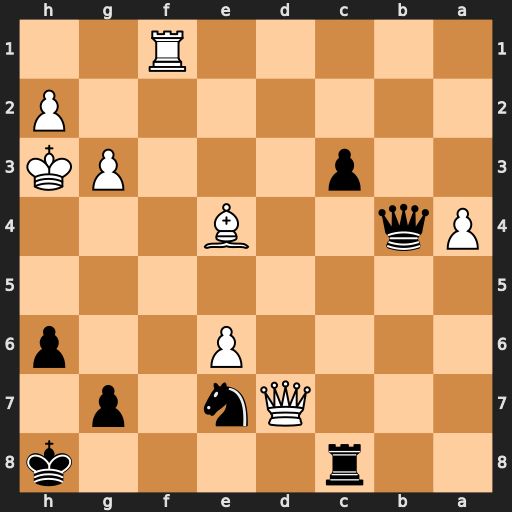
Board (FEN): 2r4k/3Qn1p1/4P2p/8/Pq2B3/2p3PK/7P/5R2
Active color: b
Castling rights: -
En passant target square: -
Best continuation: Qxe4 Qxe7 c2